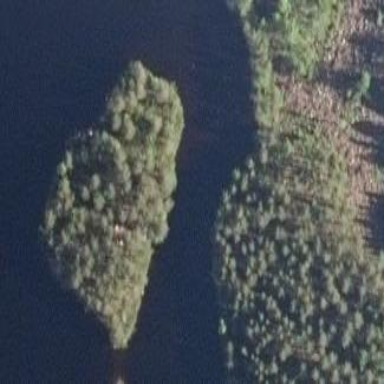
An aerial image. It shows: Islet surrounded by woodland.